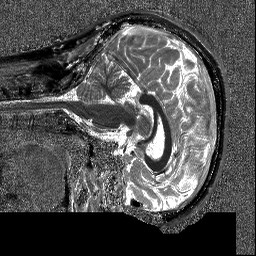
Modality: T1map
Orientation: sagittal
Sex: male